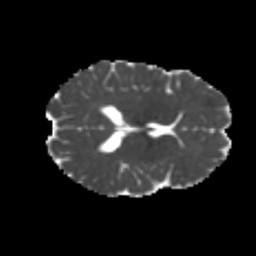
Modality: MD
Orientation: axial
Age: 21
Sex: female
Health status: healthy
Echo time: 0.074 s